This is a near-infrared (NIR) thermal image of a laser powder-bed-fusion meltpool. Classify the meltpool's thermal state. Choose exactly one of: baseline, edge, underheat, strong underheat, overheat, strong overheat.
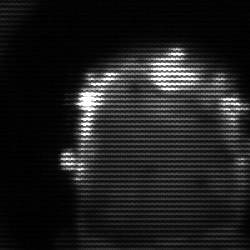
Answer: baseline